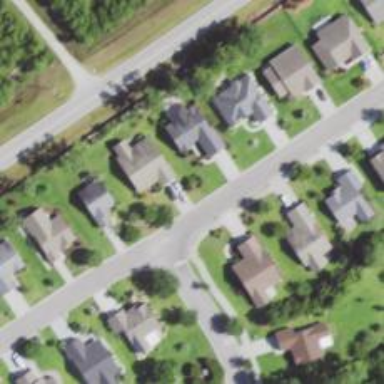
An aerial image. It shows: Neighborhood.